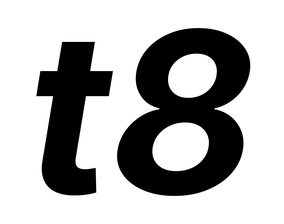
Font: Inter-Italic_Bold_Italic